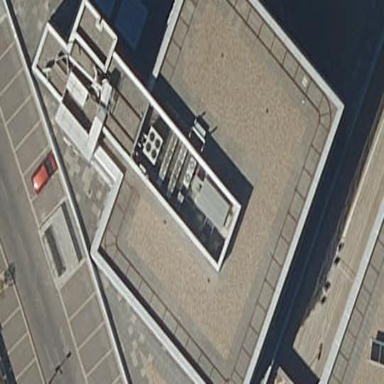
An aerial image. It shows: Commercial building.